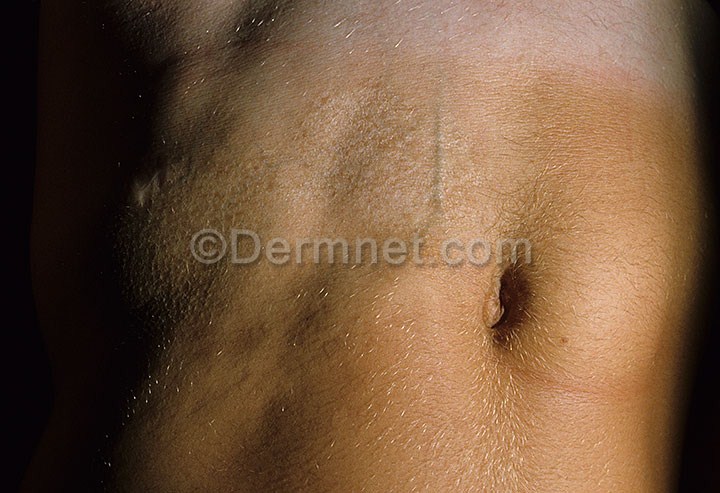
Disease: Lupus and other Connective Tissue diseases